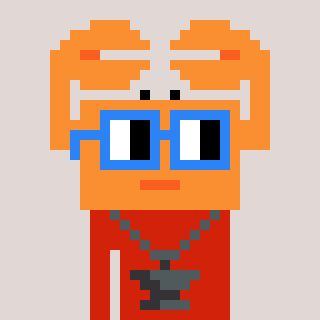
a pixel art character with square blue glasses, a crab-shaped head and a red-colored body on a warm background